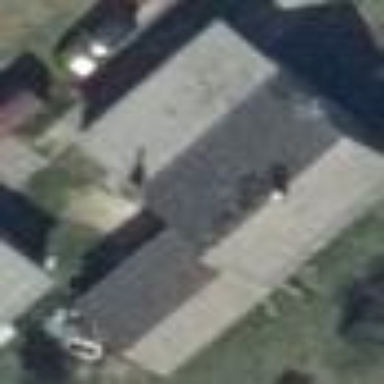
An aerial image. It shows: House with flat grey roof.